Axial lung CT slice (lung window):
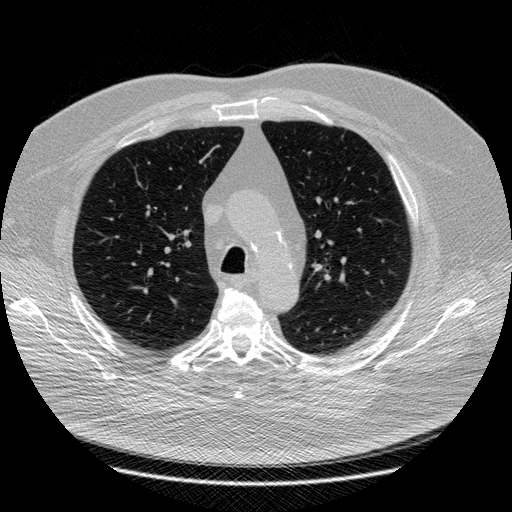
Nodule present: no